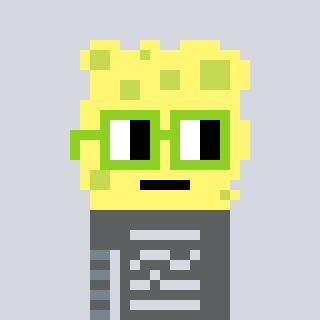
a pixel art character with square light green glasses, a sponge-shaped head and a peachy-colored body on a cool background